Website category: book
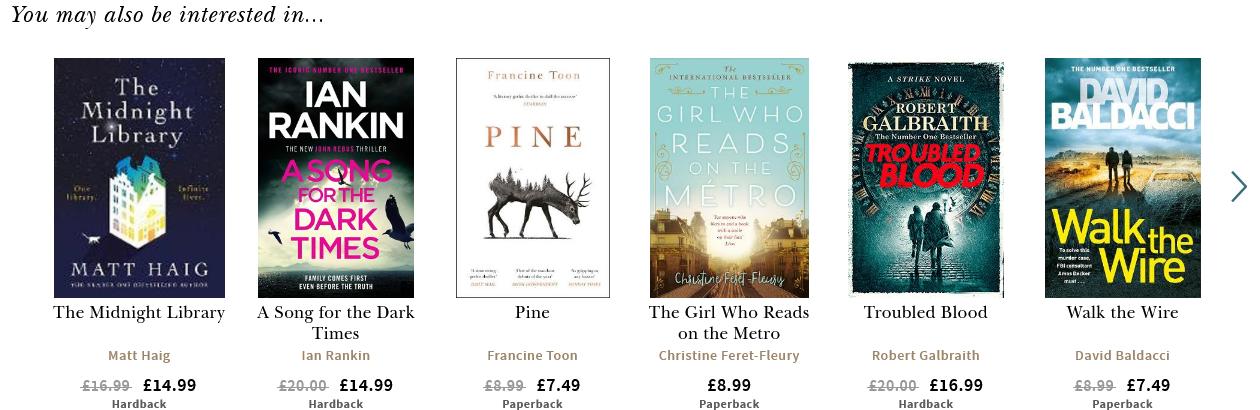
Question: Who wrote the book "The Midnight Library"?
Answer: Matt Haig

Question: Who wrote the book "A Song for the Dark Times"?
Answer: Ian Rankin

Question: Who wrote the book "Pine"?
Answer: Francine Toon

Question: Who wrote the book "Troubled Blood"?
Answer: Robert Galbraith

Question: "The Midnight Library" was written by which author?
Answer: Matt Haig

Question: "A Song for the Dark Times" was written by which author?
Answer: Ian Rankin

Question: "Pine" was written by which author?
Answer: Francine Toon

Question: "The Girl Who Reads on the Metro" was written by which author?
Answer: Christine Feret-Fleury

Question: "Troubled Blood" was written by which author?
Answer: Robert Galbraith

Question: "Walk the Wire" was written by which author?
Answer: David Baldacci

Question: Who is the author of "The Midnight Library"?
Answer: Matt Haig

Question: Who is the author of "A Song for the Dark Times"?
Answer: Ian Rankin

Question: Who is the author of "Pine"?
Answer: Francine Toon

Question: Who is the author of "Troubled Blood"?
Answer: Robert Galbraith

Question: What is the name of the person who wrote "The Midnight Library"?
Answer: Matt Haig

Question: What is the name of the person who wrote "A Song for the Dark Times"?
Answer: Ian Rankin

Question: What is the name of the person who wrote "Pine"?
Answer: Francine Toon

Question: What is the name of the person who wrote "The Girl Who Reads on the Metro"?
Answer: Christine Feret-Fleury

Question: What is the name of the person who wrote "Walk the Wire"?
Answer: David Baldacci

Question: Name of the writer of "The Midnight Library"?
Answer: Matt Haig

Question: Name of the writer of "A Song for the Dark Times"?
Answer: Ian Rankin

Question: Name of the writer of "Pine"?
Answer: Francine Toon

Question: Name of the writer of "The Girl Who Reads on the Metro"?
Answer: Christine Feret-Fleury

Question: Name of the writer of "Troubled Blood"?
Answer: Robert Galbraith

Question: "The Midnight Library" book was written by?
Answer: Matt Haig

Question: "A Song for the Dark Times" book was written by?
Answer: Ian Rankin

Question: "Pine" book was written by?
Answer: Francine Toon

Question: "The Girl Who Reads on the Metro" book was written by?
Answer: Christine Feret-Fleury

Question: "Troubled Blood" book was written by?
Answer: Robert Galbraith

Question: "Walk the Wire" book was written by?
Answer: David Baldacci

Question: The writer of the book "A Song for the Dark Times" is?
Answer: Ian Rankin

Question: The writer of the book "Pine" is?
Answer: Francine Toon

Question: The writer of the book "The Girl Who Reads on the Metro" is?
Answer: Christine Feret-Fleury

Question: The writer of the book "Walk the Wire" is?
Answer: David Baldacci

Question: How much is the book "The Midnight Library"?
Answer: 14.99

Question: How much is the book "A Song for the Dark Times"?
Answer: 14.99

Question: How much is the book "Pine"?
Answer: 7.49

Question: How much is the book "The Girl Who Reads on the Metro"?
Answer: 8.99

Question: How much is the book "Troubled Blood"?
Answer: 16.99

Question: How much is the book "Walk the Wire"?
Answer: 7.49

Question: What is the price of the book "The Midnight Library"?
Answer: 14.99

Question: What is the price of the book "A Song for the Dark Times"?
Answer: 14.99

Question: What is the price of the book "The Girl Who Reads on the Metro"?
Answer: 8.99

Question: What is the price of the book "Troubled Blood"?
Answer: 16.99

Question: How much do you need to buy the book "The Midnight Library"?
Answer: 14.99

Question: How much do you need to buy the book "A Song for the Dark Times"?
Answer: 14.99

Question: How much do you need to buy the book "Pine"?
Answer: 7.49

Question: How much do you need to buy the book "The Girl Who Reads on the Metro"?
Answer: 8.99

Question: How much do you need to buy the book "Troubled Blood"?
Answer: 16.99

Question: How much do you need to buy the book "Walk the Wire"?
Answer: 7.49

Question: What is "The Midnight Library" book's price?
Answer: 14.99

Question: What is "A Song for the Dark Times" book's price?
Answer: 14.99

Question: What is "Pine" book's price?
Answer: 7.49

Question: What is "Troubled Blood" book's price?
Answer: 16.99

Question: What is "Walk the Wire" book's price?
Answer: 7.49

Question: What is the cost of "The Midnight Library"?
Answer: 14.99

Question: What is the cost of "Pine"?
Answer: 7.49

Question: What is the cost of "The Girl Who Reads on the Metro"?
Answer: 8.99

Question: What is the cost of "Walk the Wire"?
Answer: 7.49

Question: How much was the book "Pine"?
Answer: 7.49

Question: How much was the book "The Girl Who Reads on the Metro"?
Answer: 8.99

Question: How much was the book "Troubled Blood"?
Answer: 16.99

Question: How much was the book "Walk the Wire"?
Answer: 7.49

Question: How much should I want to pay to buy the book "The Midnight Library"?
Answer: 14.99